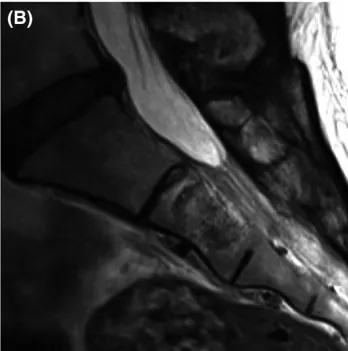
Imaging findings in case 2. On MRI of the sacral spine, the signal intensities of the tumorous lesion are homogeneously low in T1-weighted images and high in T2-weighted images, and no enhancement is observed in fat-suppression T1-weighted images with a gadolinium contrast medium in the S2 vertebral body (A-C).
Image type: radiology (mri)